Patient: sex M, age 57
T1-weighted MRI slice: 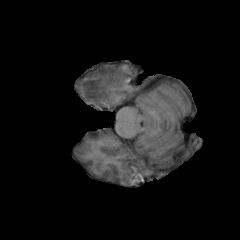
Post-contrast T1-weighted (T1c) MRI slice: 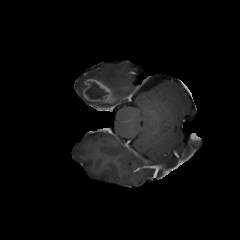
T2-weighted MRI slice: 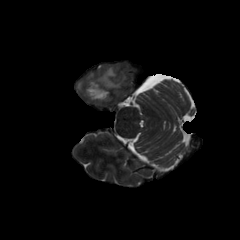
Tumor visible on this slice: yes
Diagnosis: Glioblastoma, IDH-wildtype
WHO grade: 4